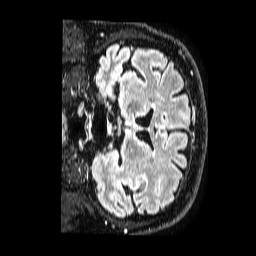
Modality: FLAIR
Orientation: coronal
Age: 54
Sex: male
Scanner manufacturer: philips
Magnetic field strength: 1.5 T
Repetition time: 4.8 s
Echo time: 0.3 s